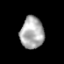
Tissue: prostate
Cell type: T cells
Senescence score: 0.3011
Nuclear area (px): 730
Mean DAPI intensity: 172.693